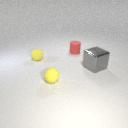
small yellow rubber sphere in front of small red rubber cylinder